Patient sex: F
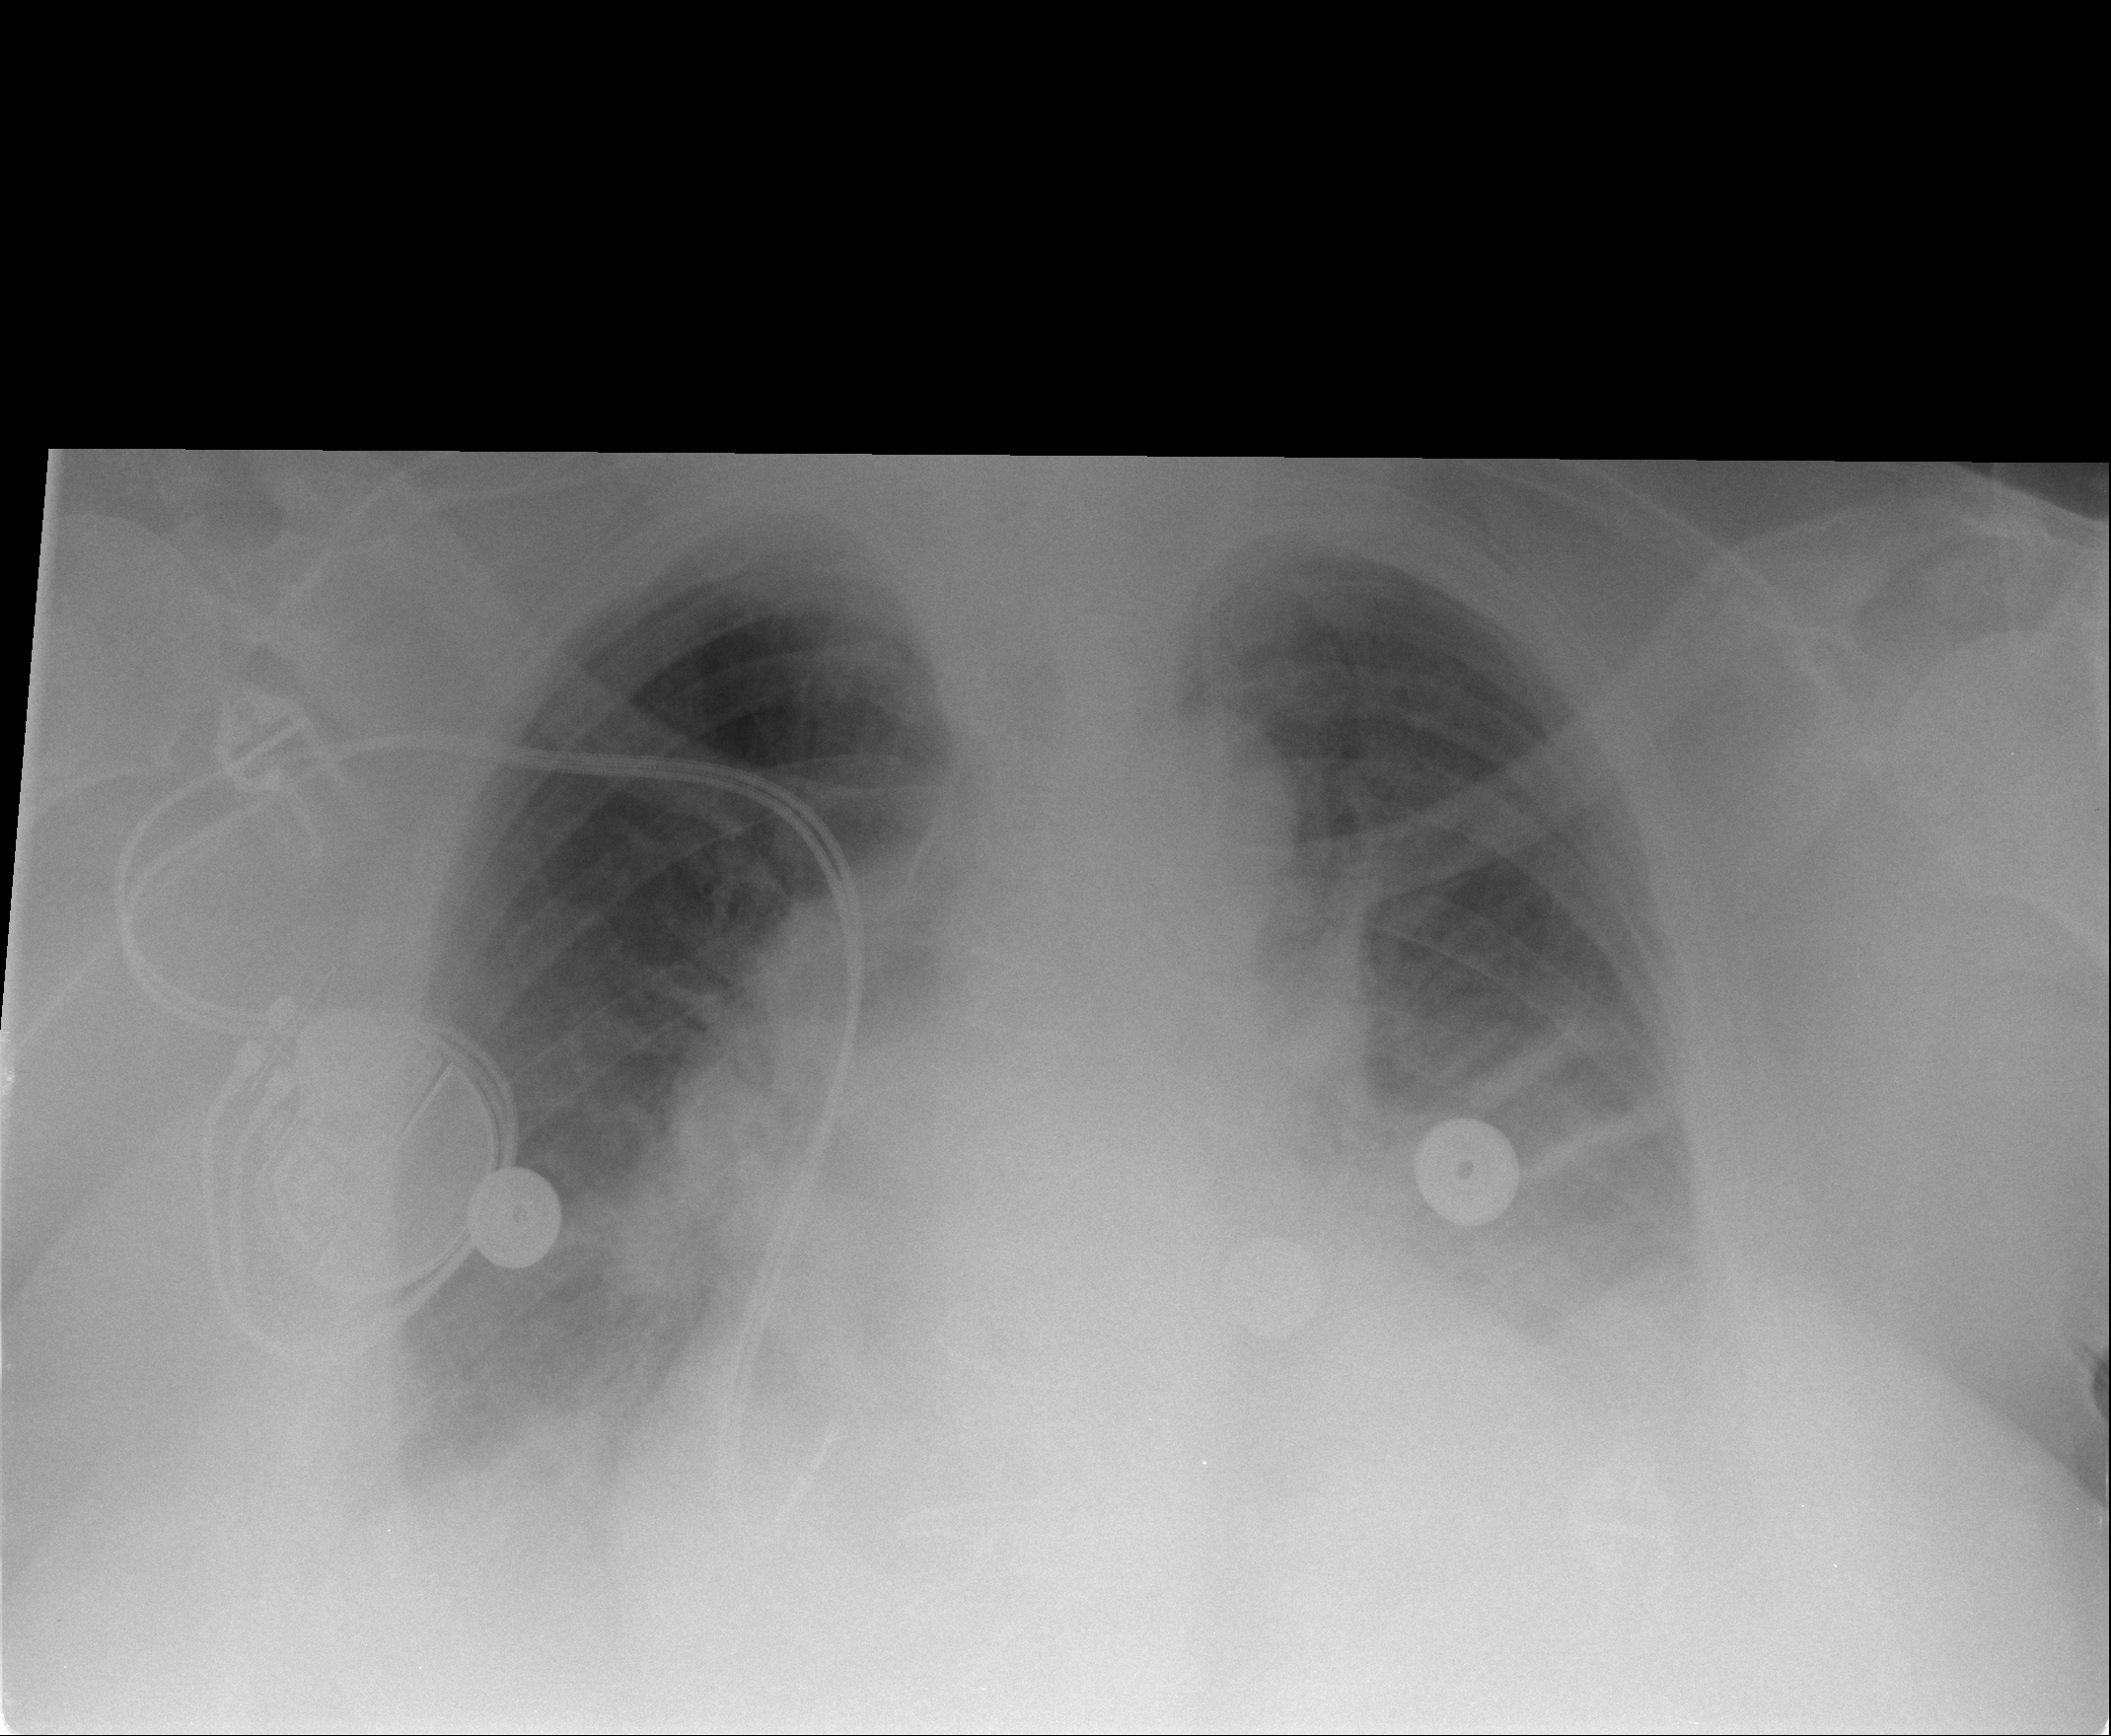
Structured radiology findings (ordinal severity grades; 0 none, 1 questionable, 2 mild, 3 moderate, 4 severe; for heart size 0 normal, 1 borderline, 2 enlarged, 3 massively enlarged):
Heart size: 2
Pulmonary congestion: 2
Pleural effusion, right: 0
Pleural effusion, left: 2
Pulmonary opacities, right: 0
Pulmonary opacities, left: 0
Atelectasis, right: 2
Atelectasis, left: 2